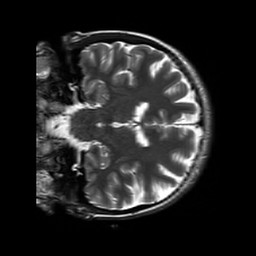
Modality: T2w
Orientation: coronal
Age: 25
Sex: female
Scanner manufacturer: siemens
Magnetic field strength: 3 T
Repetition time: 8.53 s
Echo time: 0.091 s